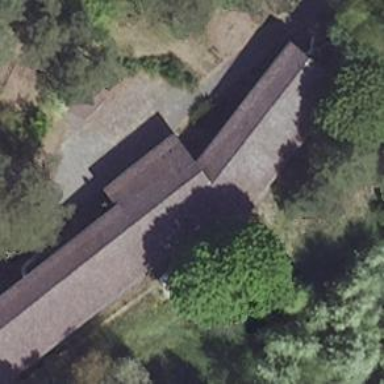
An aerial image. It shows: Kindergarten building.